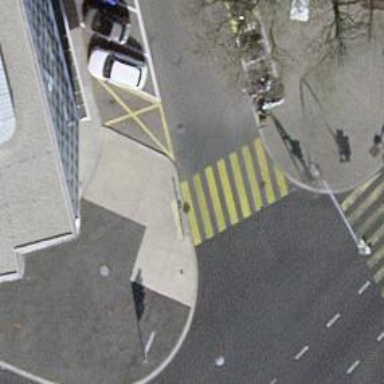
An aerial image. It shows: Zebra crossing marked on the road.